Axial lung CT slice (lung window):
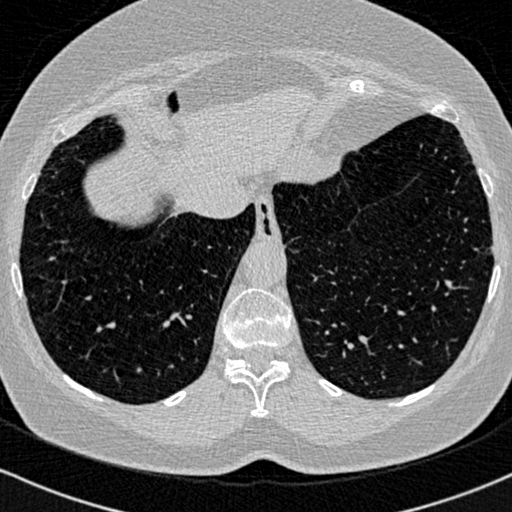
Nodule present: no